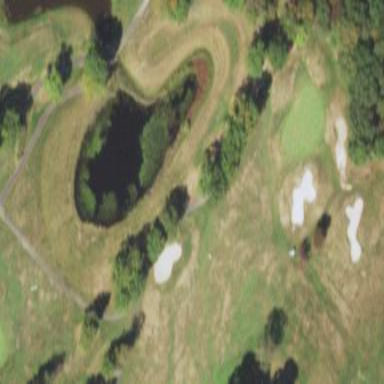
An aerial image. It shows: Grass area designated as golf tee.